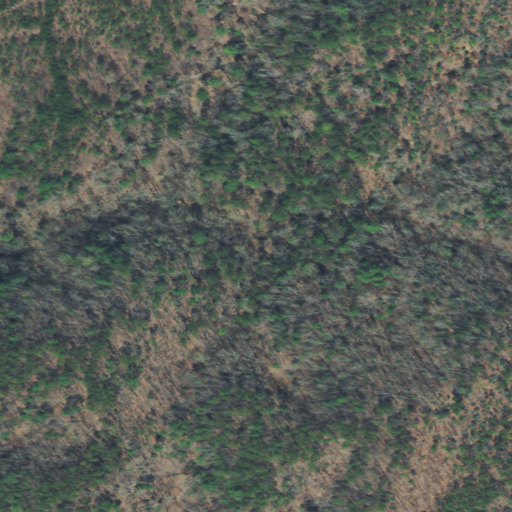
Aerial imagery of ridge(s) in Tennessee named Citico Mountain containing mixed forest, deciduous forest, and evergreen forest